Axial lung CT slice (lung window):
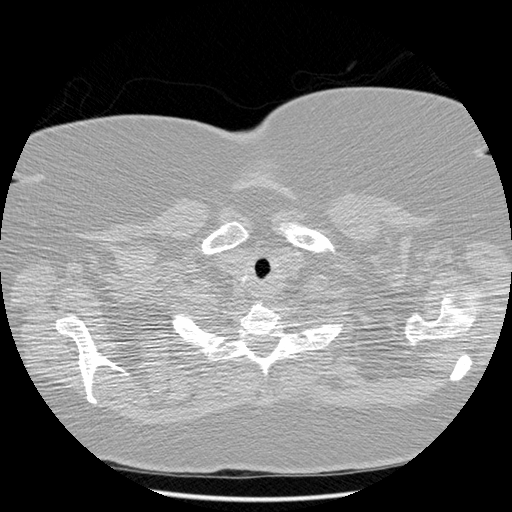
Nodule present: no